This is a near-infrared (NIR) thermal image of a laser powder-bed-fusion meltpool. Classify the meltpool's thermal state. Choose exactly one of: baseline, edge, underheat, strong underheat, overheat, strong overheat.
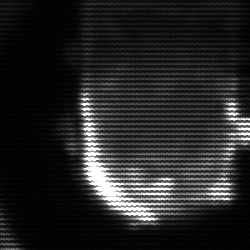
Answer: baseline